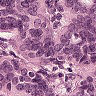
Metastatic tissue present: yes